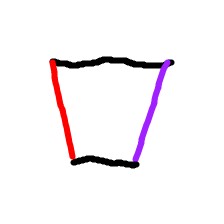
Shape: trapezoid